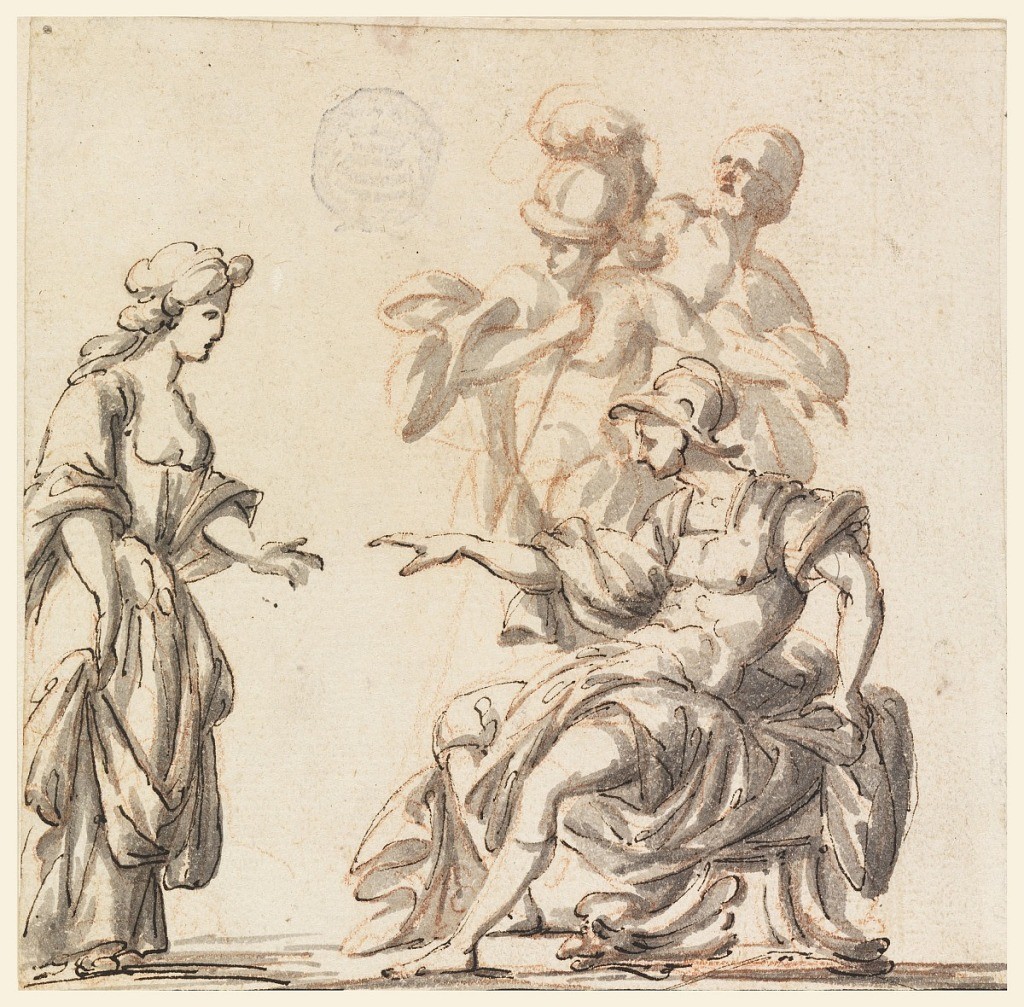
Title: A Classic Warrior Receives a Woman
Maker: Filippo Marchionni, Italian, 1732–1805
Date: mid- 18th century
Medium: Red crayon, black ink, grey watercolor on paper
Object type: Drawing
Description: A young man sits at the right and extends his hand to a woman approaching from the left.  Behind the seated man are the torsos and heads of a man in armor and a bearded, unclothed man.